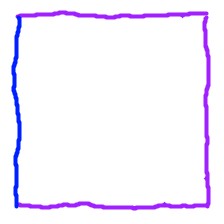
Shape: square